Interaction volume radius: 5 \u00c5
Interaction volume height: 50 \u00c5
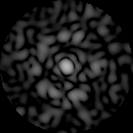
Disorder parameter: 0.8082